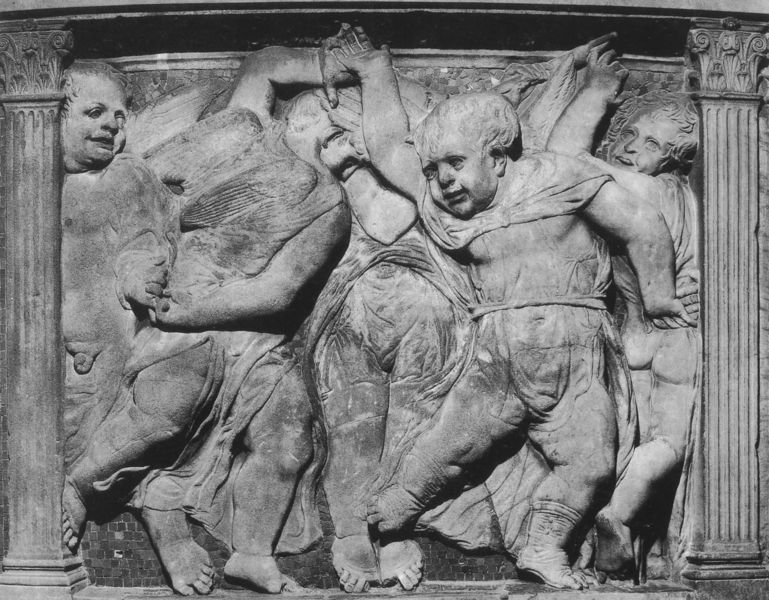
Titel: Puttenreliefs von der Außenkanzel
Künstler: Donatello
Institution: Prato, Domopera
Schlagwörter: flügel, hand, kampf, nackt, umhang, vogel, menschen, rücken, säule, säulen, gürtel, tanz, architektur, halten, sockel, stein, hände, vögel, flach, kirche, stoffe, tanzen, kinder, engel, putte, relief, buben, jungen, pilaster, spielen, freude, foto, lachen, spiel, barfuss, penis, außen, religion, palazzo, dom, babys, nakt, schwarzweiß, kathedrale, tempel, fresko, reigen, amor, putten, speck, halbsäulen, pausbacken, wandrelief